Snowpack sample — Loveland Pass, Silver Plume, Colorado, USA (12/14/25, 10:50 AM MST)
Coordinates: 39.664, -105.882
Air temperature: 36 °F
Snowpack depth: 67 cm
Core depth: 10 cm
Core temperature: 50 °F
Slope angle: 6°, slope face: 326°
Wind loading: low
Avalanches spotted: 0
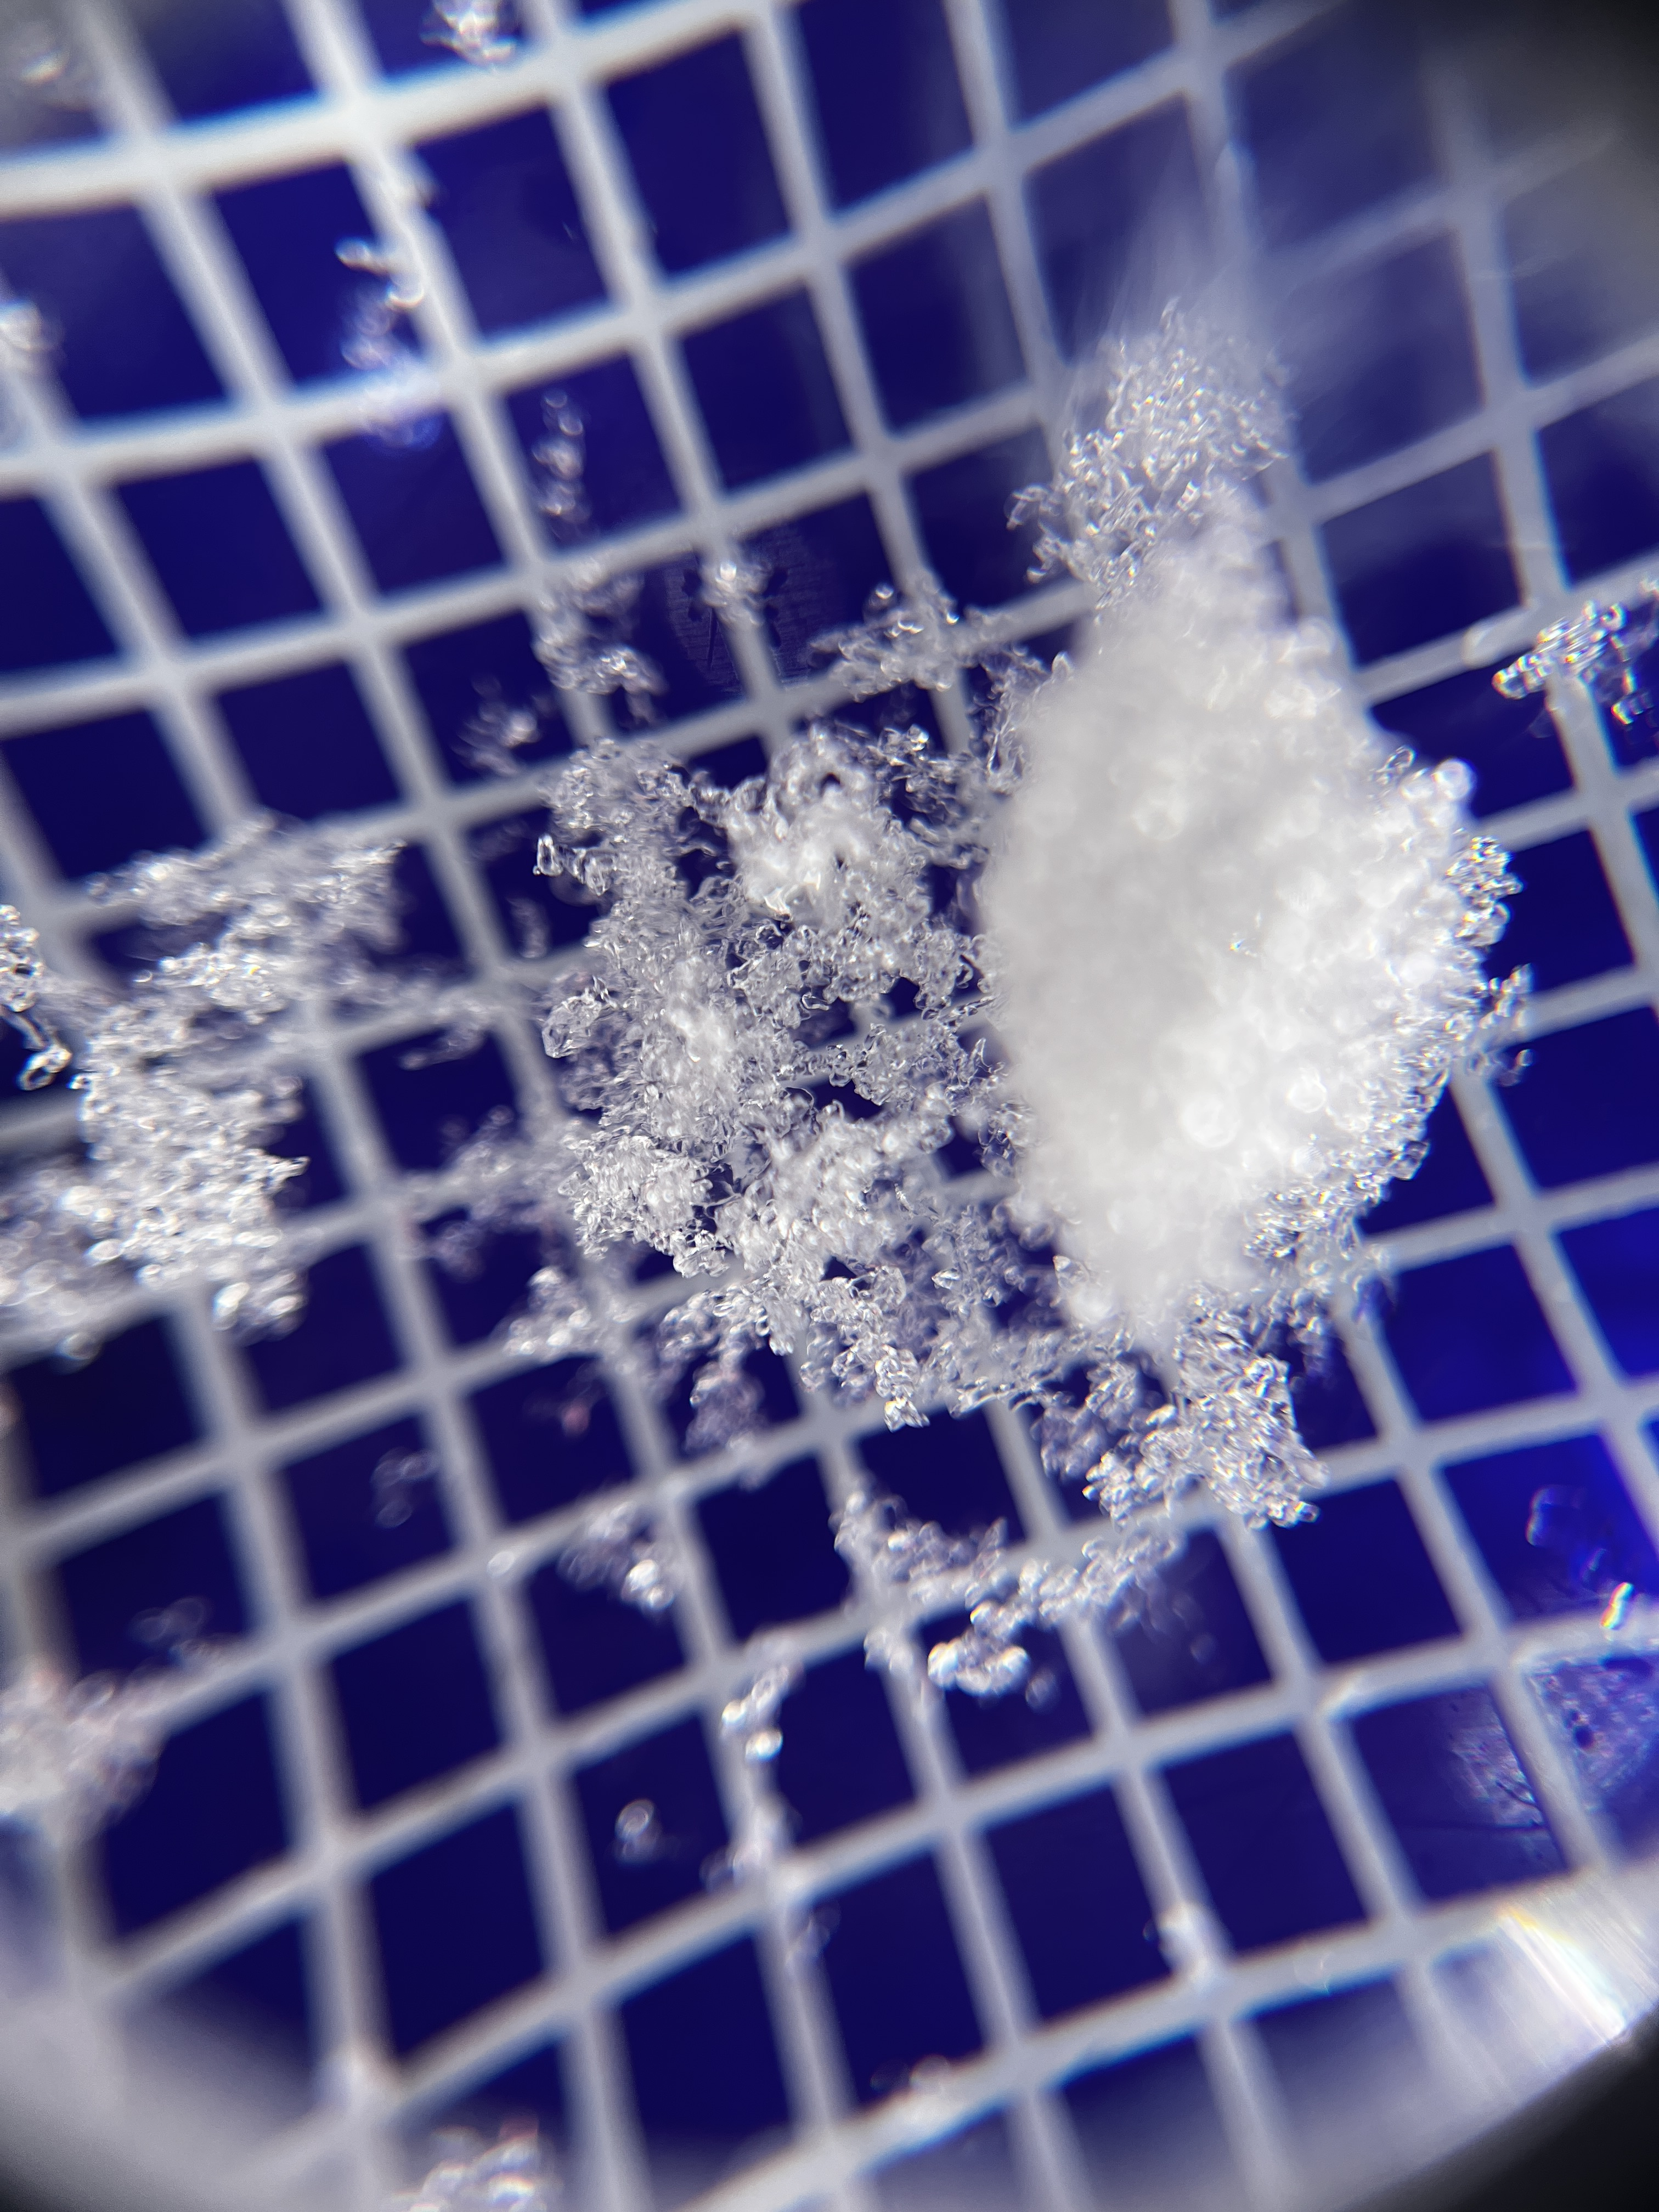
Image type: magnified_profile
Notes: No avalanches spotted, very late start to the season with minimal snowpack